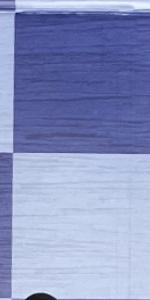
Label: Empty